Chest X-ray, AP view. Patient: 51 years old, sex M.
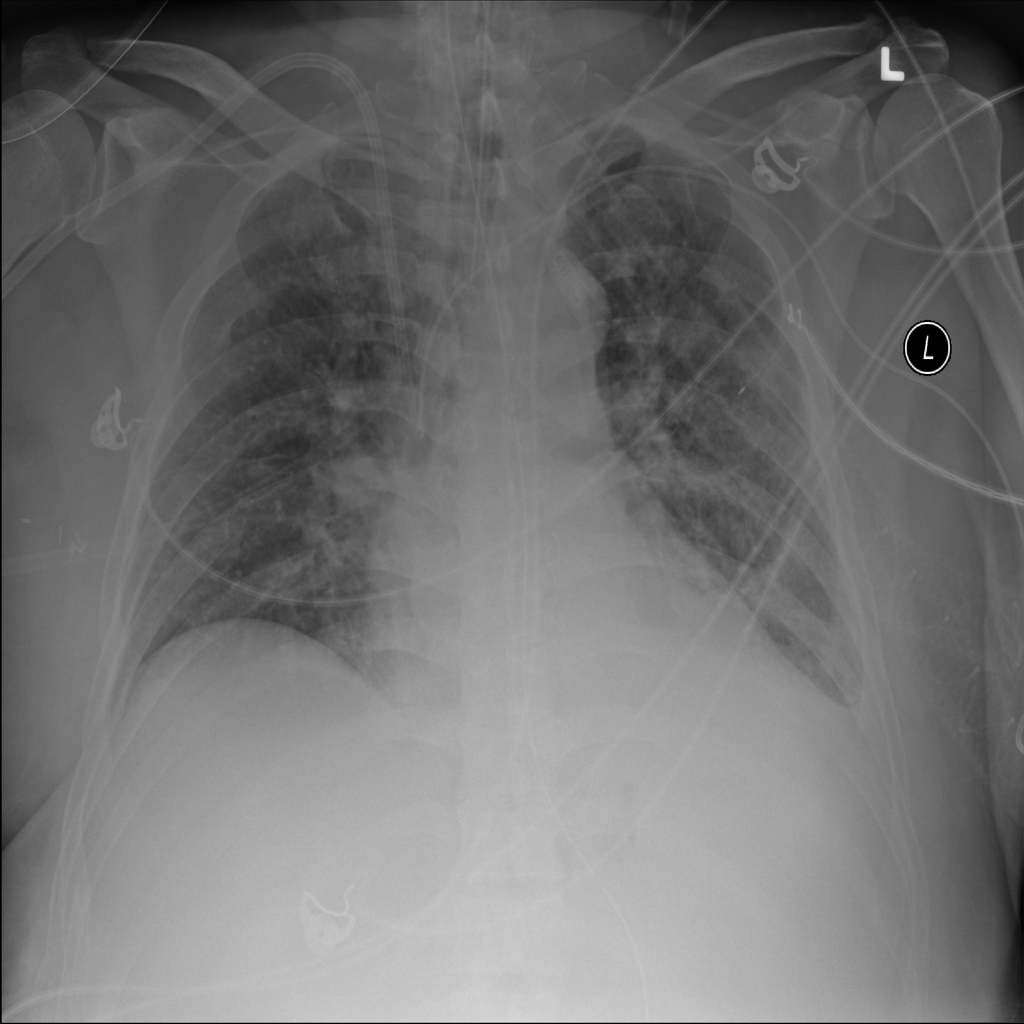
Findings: Atelectasis, Consolidation, Effusion, Infiltration